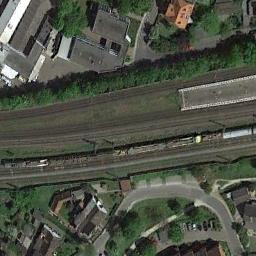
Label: railway